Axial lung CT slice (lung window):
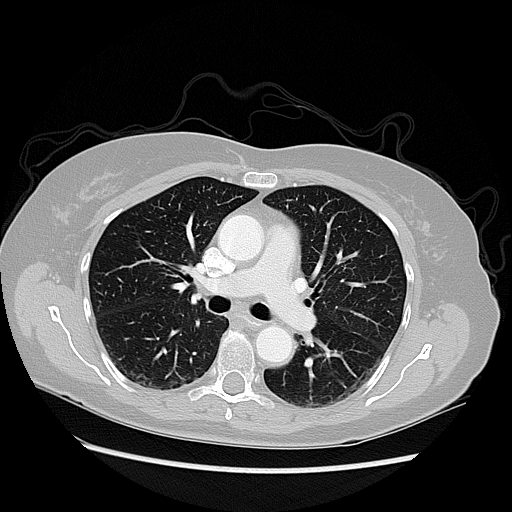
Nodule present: no